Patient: sex F, age 22
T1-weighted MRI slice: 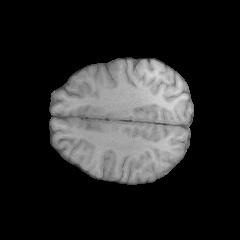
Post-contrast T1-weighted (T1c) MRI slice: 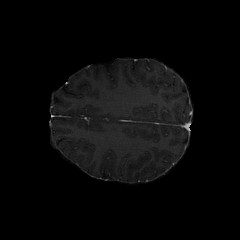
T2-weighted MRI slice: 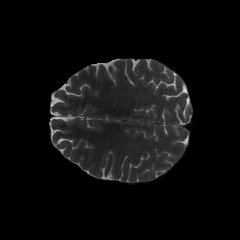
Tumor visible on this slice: no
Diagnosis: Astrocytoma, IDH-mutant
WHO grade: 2